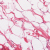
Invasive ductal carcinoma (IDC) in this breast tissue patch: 0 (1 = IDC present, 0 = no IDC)